Interaction volume radius: 5 \u00c5
Interaction volume height: 10 \u00c5
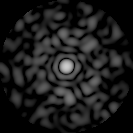
Disorder parameter: 0.836